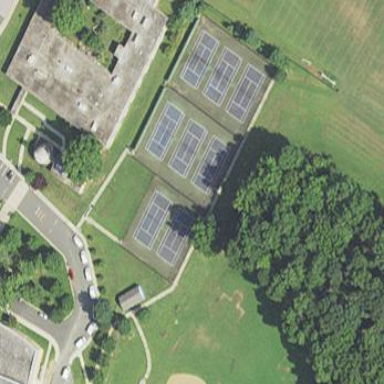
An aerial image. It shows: Tennis court in leisure pitch.